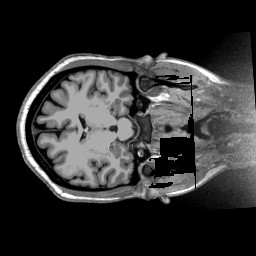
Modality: T1w
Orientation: axial
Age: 33
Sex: female